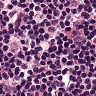
Metastatic tissue present: no